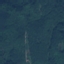
Label: Forest